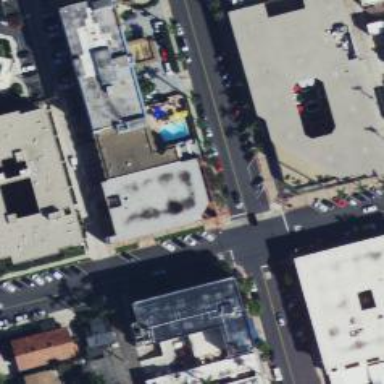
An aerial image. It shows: Commercial building.